Interaction volume radius: 5 \u00c5
Interaction volume height: 30 \u00c5
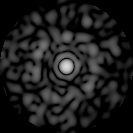
Disorder parameter: 0.8778